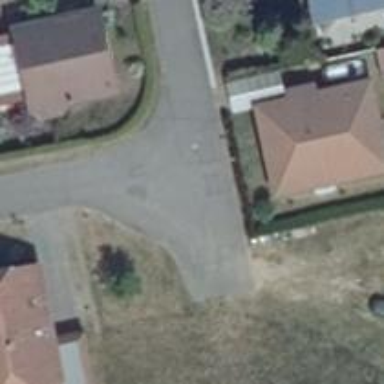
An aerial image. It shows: Turning circle on the road.